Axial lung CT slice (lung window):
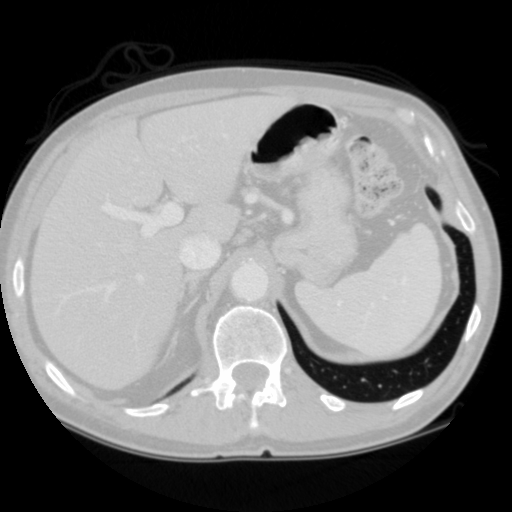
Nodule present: no